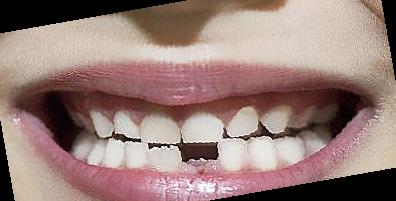
Condition: hypodontia